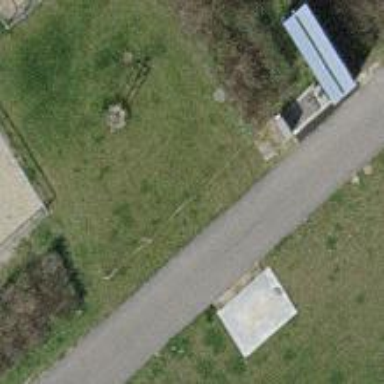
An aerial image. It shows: Picnic table located in leisure land area.